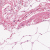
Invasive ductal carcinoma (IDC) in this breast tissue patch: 0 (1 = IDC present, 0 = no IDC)